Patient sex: M
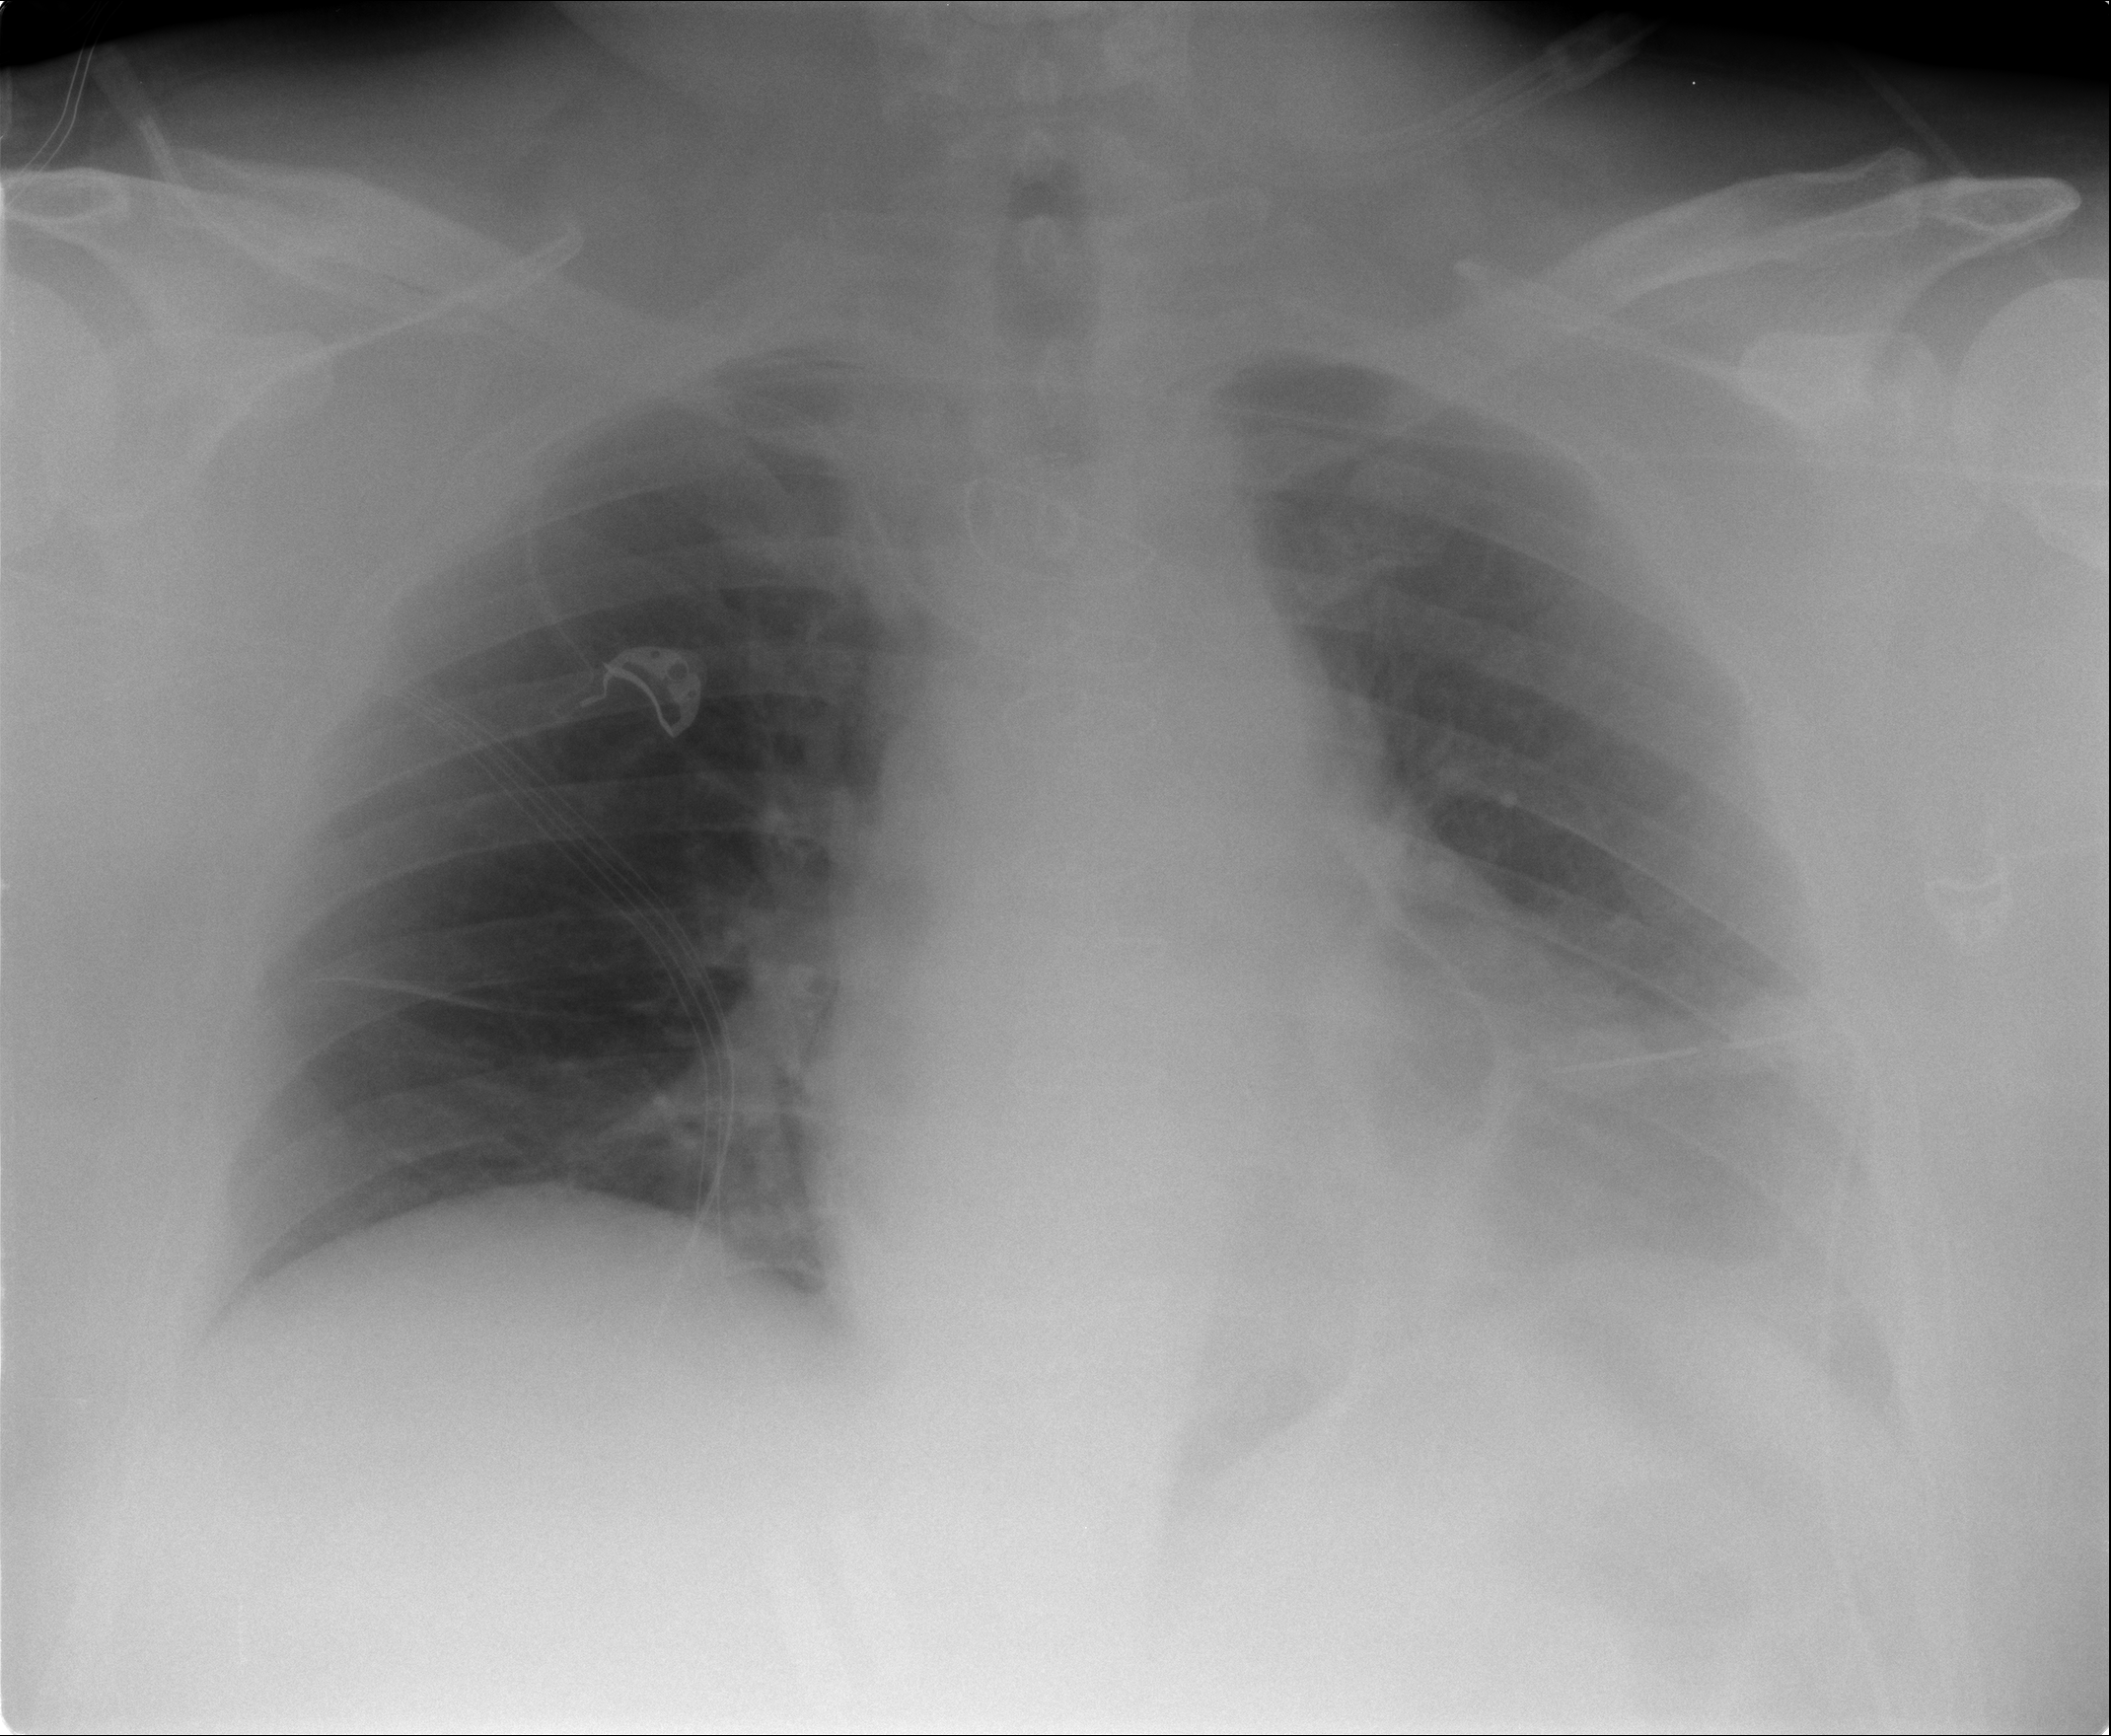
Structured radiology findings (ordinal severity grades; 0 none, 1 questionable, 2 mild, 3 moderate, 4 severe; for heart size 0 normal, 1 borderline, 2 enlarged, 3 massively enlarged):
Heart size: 1
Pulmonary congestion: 0
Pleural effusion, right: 0
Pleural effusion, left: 2
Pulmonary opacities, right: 0
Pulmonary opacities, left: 0
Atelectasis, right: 0
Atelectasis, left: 2